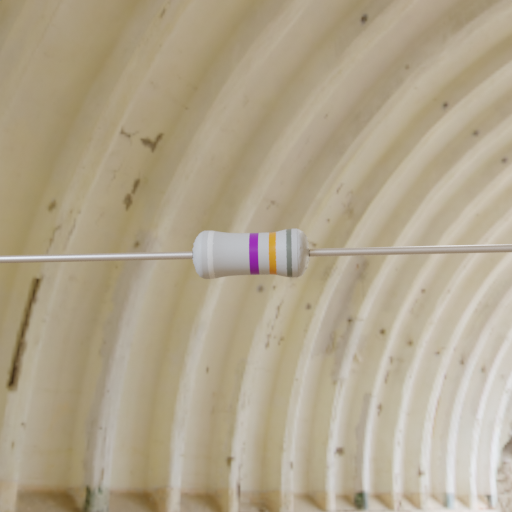
Resistor colour bands (in order): white, violet, orange, gray